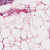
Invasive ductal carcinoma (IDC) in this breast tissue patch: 1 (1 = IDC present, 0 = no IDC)